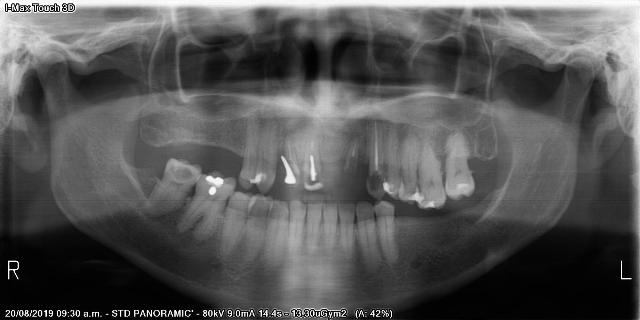
adult